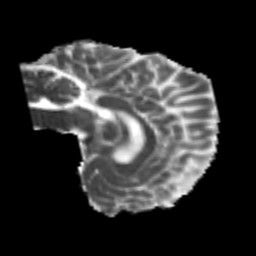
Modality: MD
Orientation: sagittal
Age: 22
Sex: male
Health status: healthy
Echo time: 0.074 s